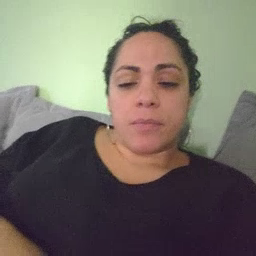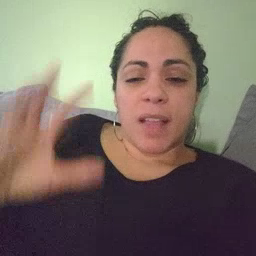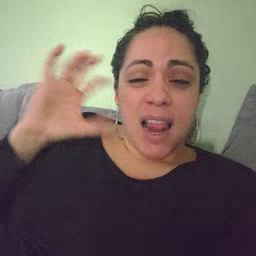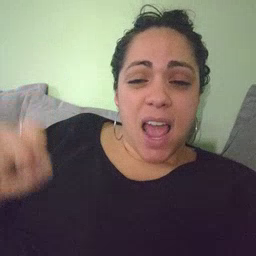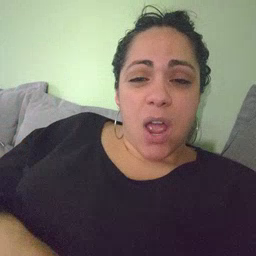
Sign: loud